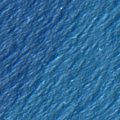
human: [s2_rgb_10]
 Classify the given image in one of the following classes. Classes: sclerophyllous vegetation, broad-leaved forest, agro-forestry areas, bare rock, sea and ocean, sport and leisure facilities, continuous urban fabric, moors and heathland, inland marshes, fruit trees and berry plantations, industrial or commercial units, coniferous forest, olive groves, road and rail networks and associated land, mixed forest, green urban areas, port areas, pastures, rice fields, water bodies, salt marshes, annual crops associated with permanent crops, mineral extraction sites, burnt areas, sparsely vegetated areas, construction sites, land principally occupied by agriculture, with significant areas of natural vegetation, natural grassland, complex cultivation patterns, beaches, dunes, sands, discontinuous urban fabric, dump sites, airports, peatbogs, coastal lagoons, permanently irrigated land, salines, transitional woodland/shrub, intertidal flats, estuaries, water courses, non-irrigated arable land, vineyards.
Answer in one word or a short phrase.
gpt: sea and ocean